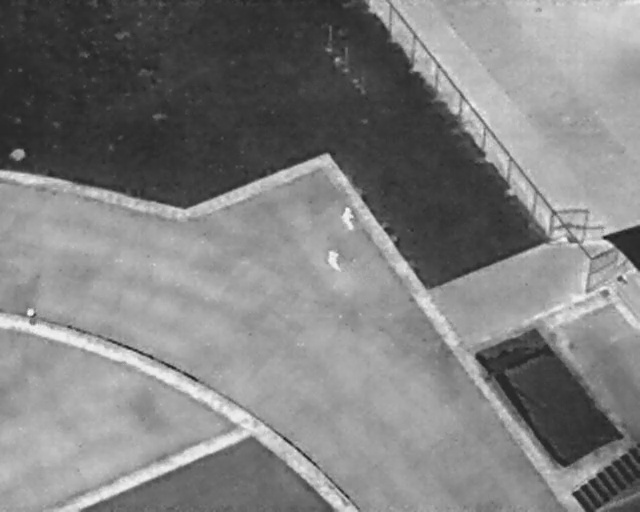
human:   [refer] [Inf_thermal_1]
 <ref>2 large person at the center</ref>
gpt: <box>[[50, 49, 53, 52, 2], [52, 41, 56, 43, 2]]</box>

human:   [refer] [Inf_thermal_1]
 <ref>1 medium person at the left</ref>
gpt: <box>[[3, 60, 6, 63, 2]]</box>